Question: I have a sql query as follow:

but the problem is that if the the second select staement with dataitem=3 returns null then the whole calculation becomes 0. For example for first select I have 100 and for second it returns null. Adding them should result 100 but it gives back 0!!!!!
can anyone say the reason and also what to do to get rid of that?
Here is also copiable code:
'''
select( (
SELECT sum(Sentiment)
FROM entity_epoch_data
WHERE EpochID IN
(SELECT ID
FROM epoch
WHERE StartDateTime>='2013-11-1'
AND EndDateTime<='2013-11-30')
AND EntityID =86
AND DataitemType=0
)+
(SELECT sum(Sentiment)
FROM entity_epoch_data
WHERE EpochID IN
(SELECT ID
FROM epoch
WHERE StartDateTime>='2013-11-1'
AND EndDateTime<='2013-11-30')
AND EntityID =86
AND DataitemType=3)
)
'''
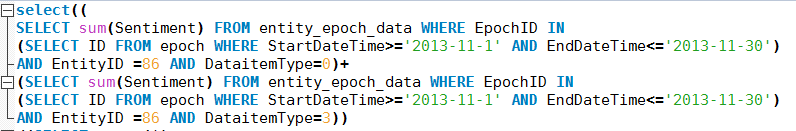
Answer: Just add to the SQLs that represent values the 'IFNULL' command like 'IFNULL((select sum()......), 0)' it should work fine.
But a little peace of advice. You should improve that query.
I beleave that this query you do the same thing.
'''
SELECT sum(entity_epoch_data.Sentiment)
FROM entity_epoch_data INNER JOIN epoch
ON entity_epoch_data.EpochID = epoch.id
WHERE epoch.StartDateTime>='2013-11-1'
and epoch.EndDateTime<='2013-11-30'
AND entity_epoch_data.EntityID =86
and entity_epoch_data.DataitemType in (0,3)
'''
You are summing the sums of the DataitemType 3 and 0 it just can be one query with a join